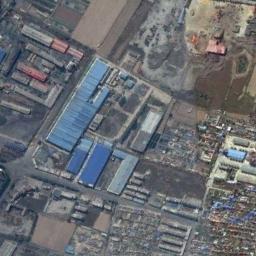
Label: industrial_area